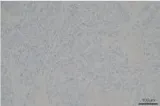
The biopsy of the right supraclavicular lymph node. (A-D) The first biopsy of the right supraclavicular lymph node. (C) Immunohistochemical staining of p63.
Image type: pathology (immunostaining)